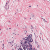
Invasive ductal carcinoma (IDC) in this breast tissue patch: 0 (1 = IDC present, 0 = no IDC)